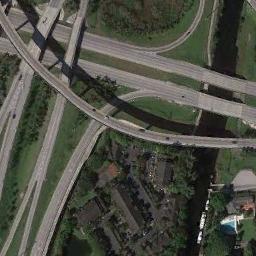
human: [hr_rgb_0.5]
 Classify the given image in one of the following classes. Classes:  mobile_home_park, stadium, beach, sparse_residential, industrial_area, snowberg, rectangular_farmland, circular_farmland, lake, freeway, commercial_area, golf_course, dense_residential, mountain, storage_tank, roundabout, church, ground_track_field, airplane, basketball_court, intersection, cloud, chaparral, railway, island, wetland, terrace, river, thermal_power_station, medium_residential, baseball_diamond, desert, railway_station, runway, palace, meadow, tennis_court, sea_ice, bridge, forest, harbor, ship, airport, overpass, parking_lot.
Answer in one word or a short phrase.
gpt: overpass